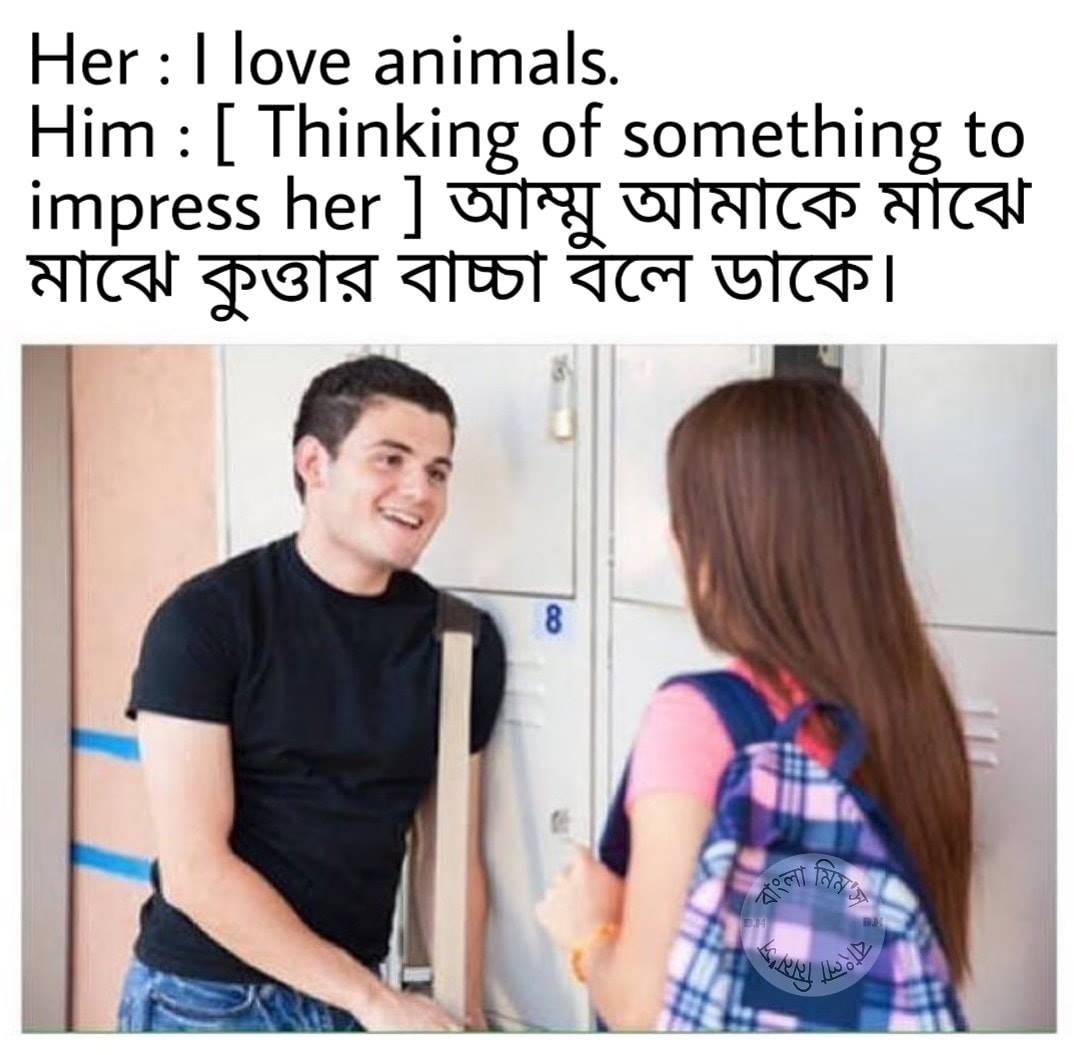
Caption: Her: I love animals.     Him:  [Thinking of something to impress her ]   আম্মু আমাকে মাঝে মাঝে কুত্তার বাচ্চা বলে ডাকে ।
Label: non-hate